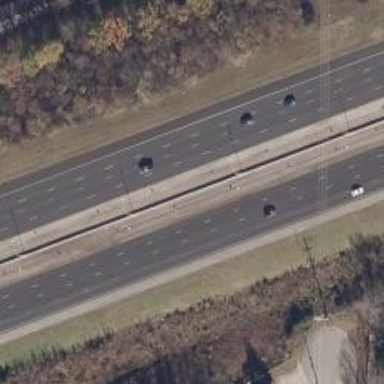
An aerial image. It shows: View of motorway.